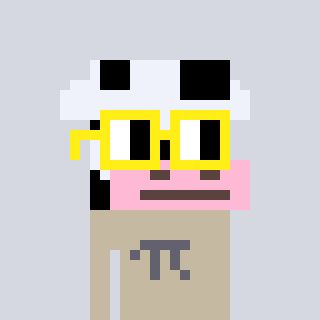
a pixel art character with square yellow glasses, a cow-shaped head and a bege-colored body on a cool background